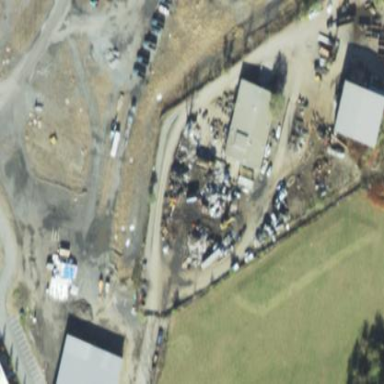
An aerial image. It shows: Industrial area designated as scrap yard.